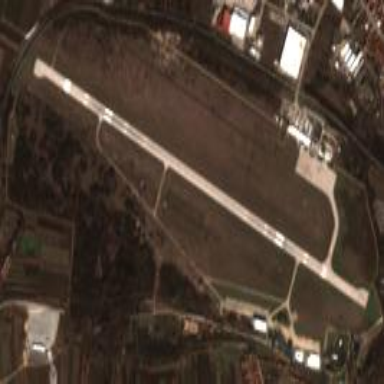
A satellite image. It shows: International public aerodrome (airport).